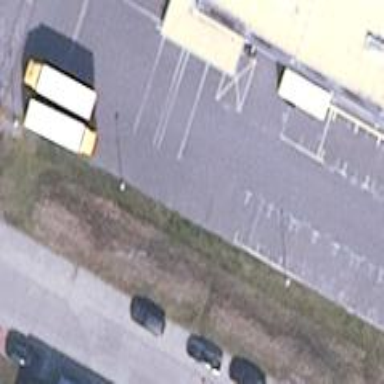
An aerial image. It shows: Road serving as parking aisle.